Aerial crown-view tile of a tropical tree (Barro Colorado Island, Panama), acquired 20241112:
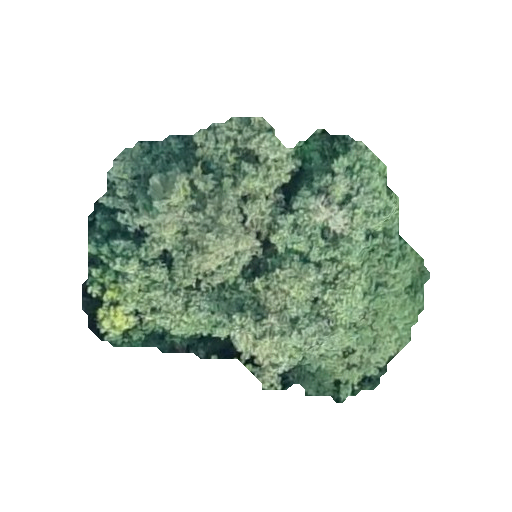
Species: Hieronyma alchorneoides
GBIF accepted scientific name: Hieronyma alchorneoides
Crown area: 111.025 m²